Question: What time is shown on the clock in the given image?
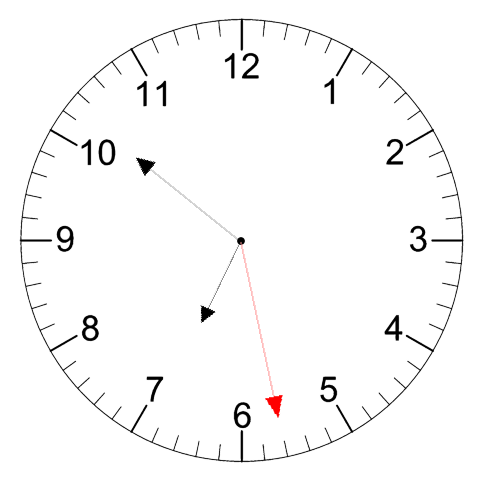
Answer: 06:51:28